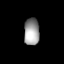
Tissue: lung
Cell type: Endothelial cells
Senescence score: 0.6041
Nuclear area (px): 405
Mean DAPI intensity: 156.494